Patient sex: F
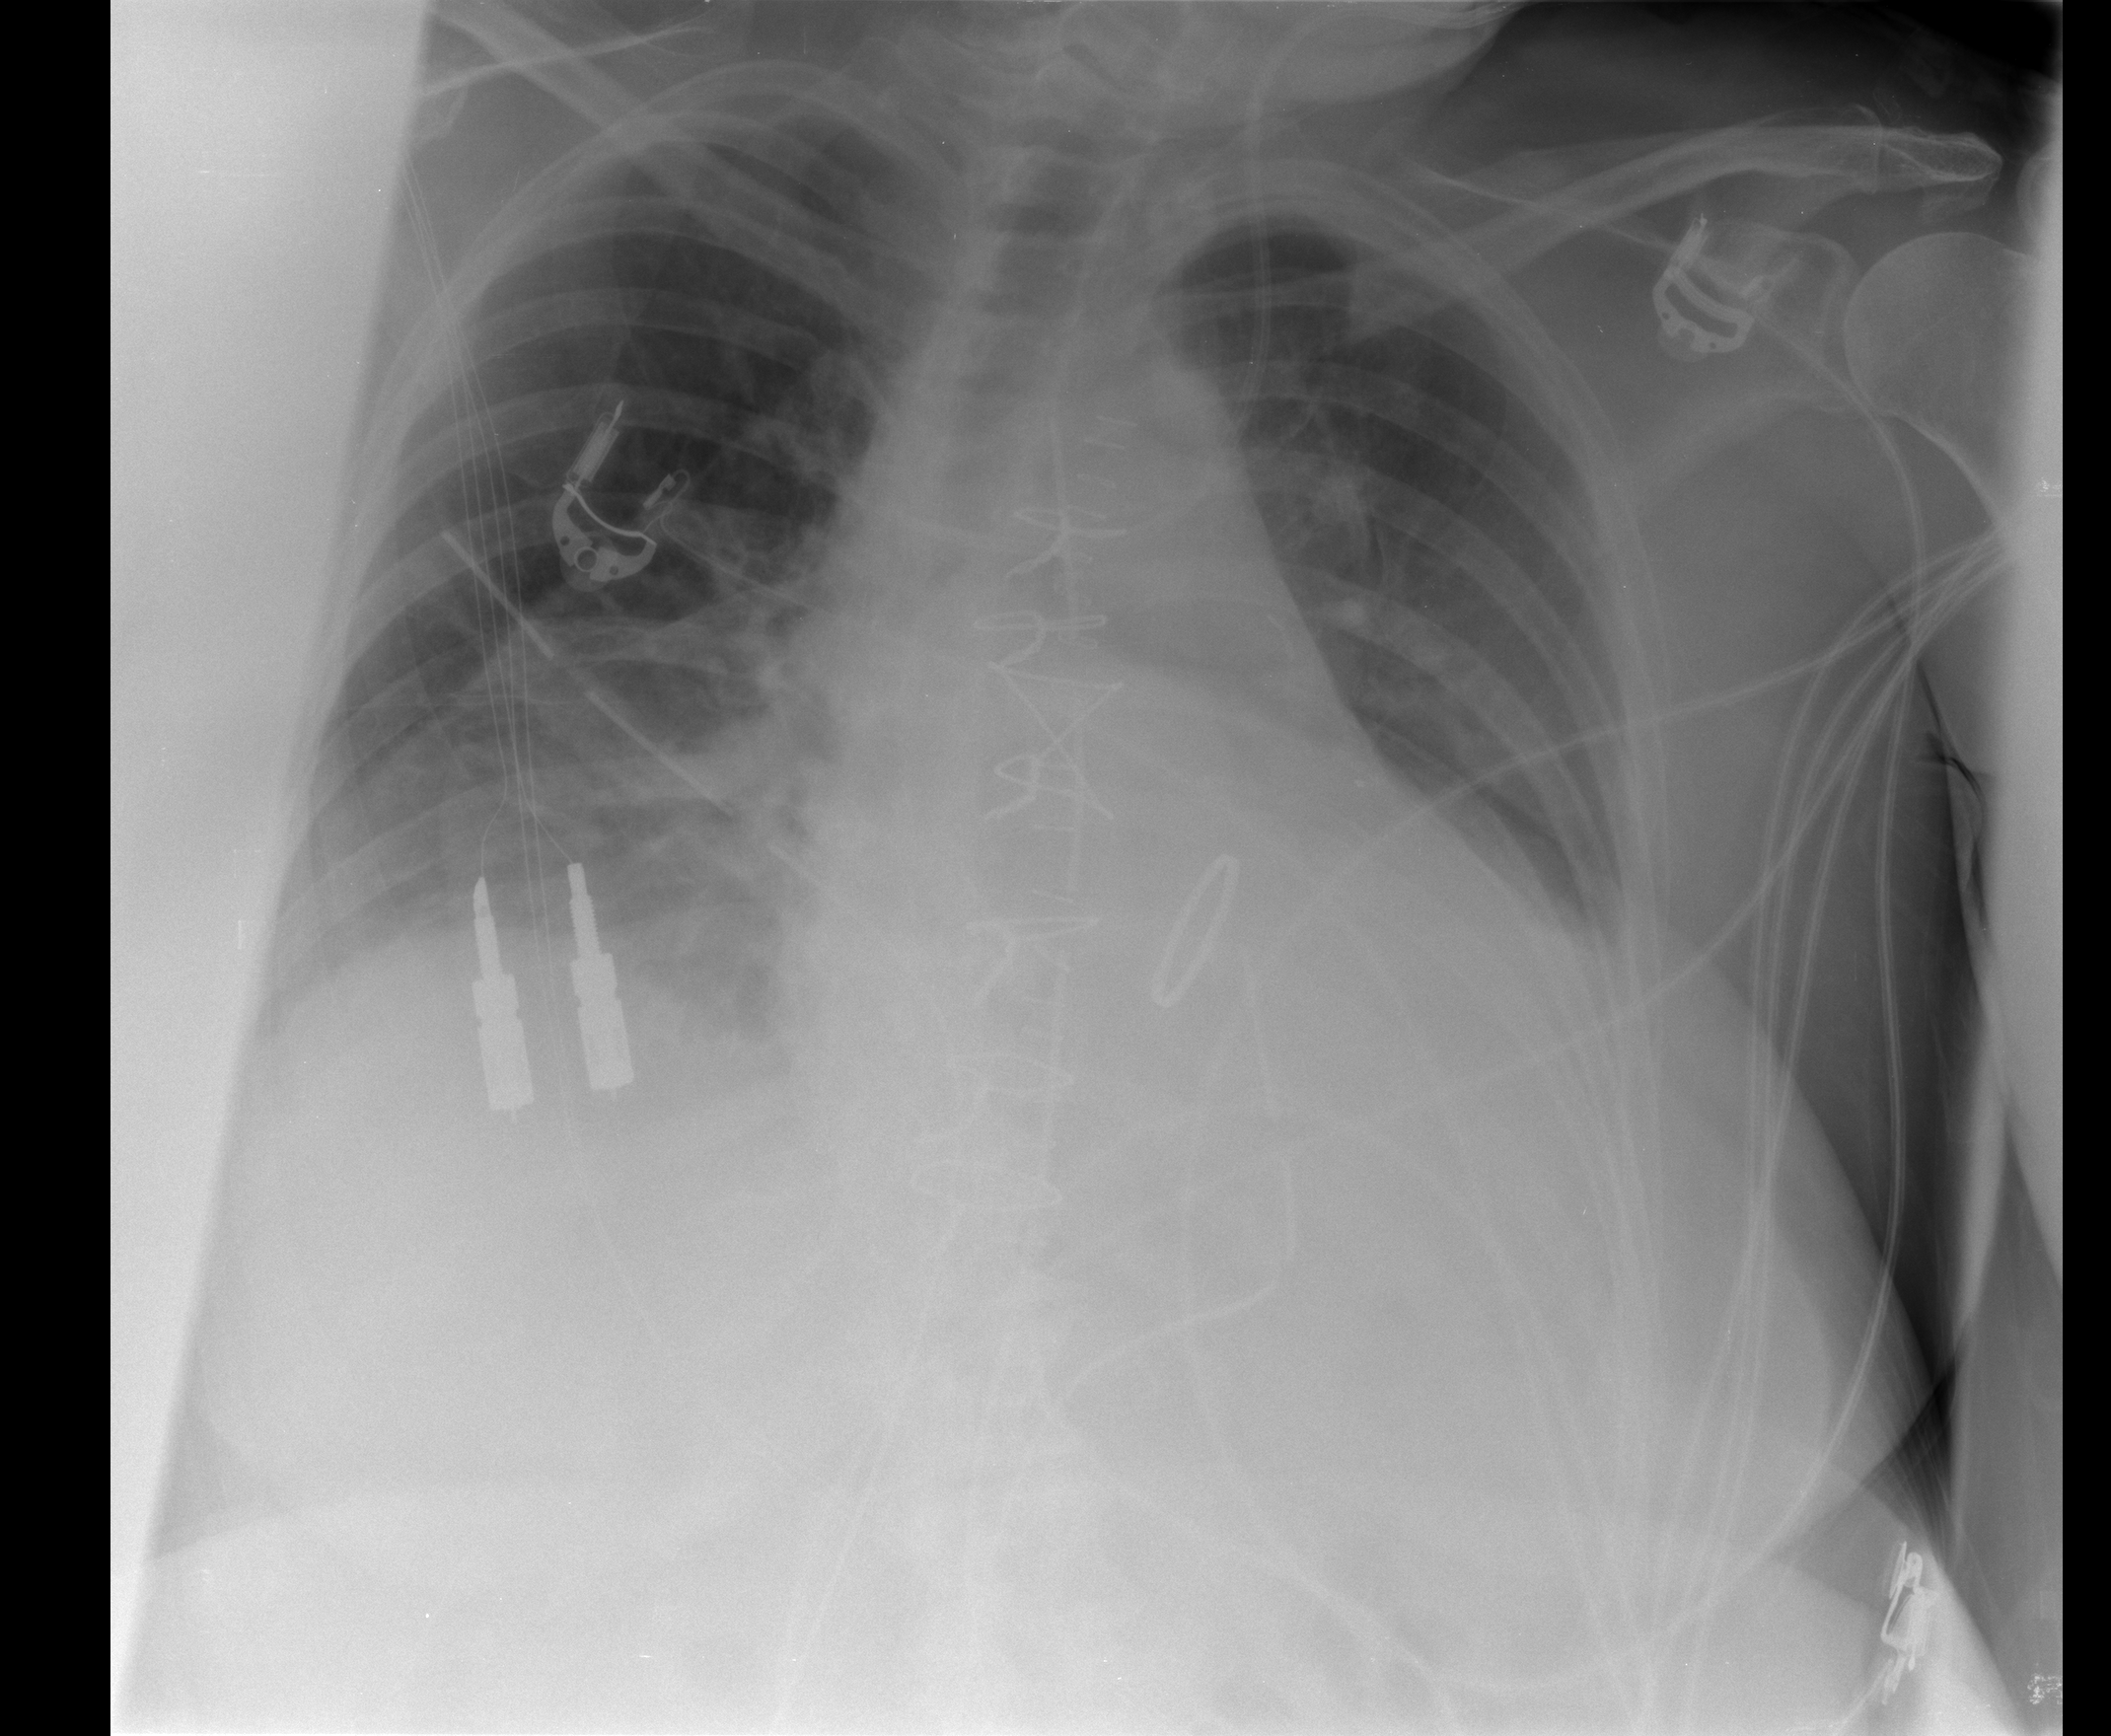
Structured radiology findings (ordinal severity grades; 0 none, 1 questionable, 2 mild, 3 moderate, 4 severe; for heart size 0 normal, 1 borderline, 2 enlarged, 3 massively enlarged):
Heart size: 1
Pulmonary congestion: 1
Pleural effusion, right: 2
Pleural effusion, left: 2
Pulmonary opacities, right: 0
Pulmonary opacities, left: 0
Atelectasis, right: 2
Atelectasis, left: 1